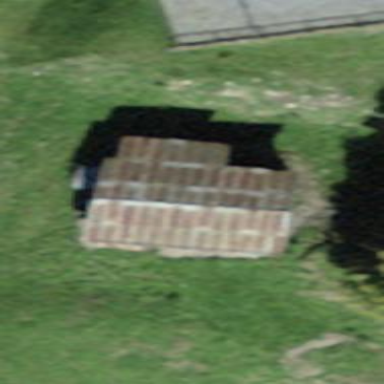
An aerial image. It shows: Barn.